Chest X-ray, AP view. Patient: 69 years old, sex M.
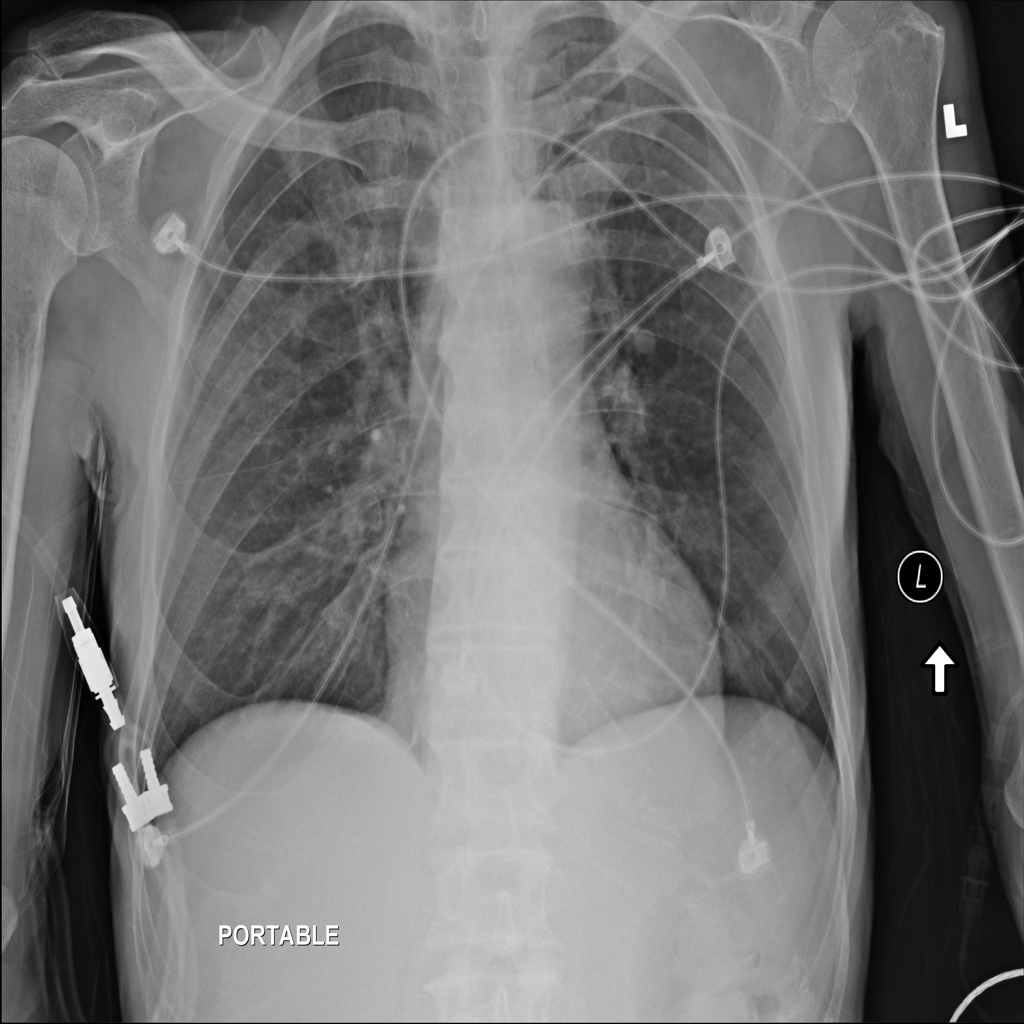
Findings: No Finding